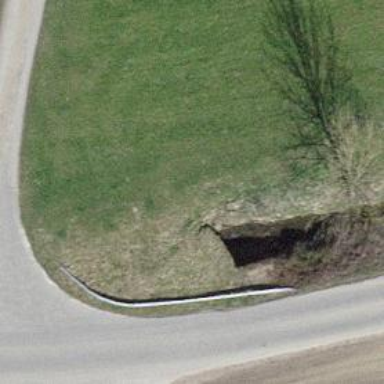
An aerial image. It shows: Culvert tunnel.